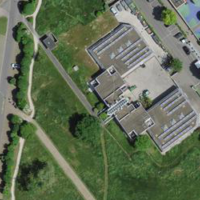
EUNIS habitat code: 54
Species observed at this site:
Dysdera crocata
Prunus spinosa
Symphoricarpos albus